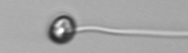
Label: flagellate